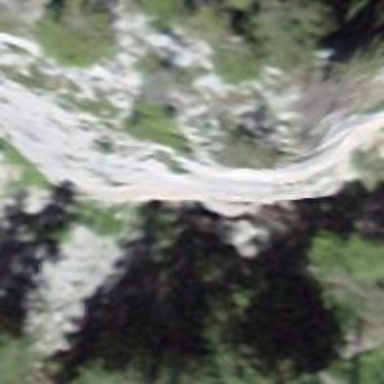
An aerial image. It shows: Cliff in nature.